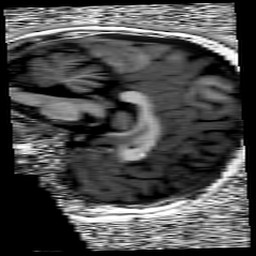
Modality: UNIT1
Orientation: sagittal
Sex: male
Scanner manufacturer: siemens
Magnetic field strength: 3 T
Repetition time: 5 s
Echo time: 0.00355 s